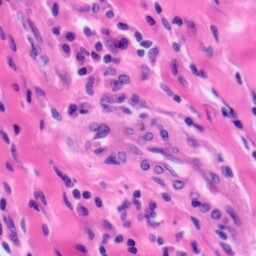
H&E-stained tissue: Tonsil